Field crop: tomato
Growth stage: 1
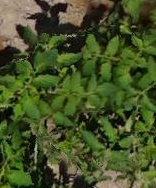
Species: tomato